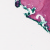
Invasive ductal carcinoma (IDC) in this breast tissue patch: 0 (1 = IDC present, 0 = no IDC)